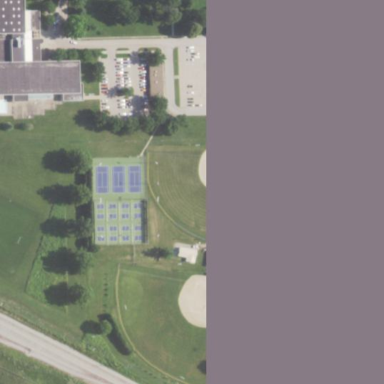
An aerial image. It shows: Softball pitch designated for baseball sports.